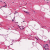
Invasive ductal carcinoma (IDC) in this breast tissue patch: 0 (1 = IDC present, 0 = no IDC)